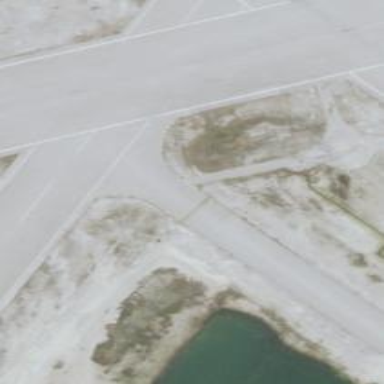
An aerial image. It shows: Image of taxiway at airport.